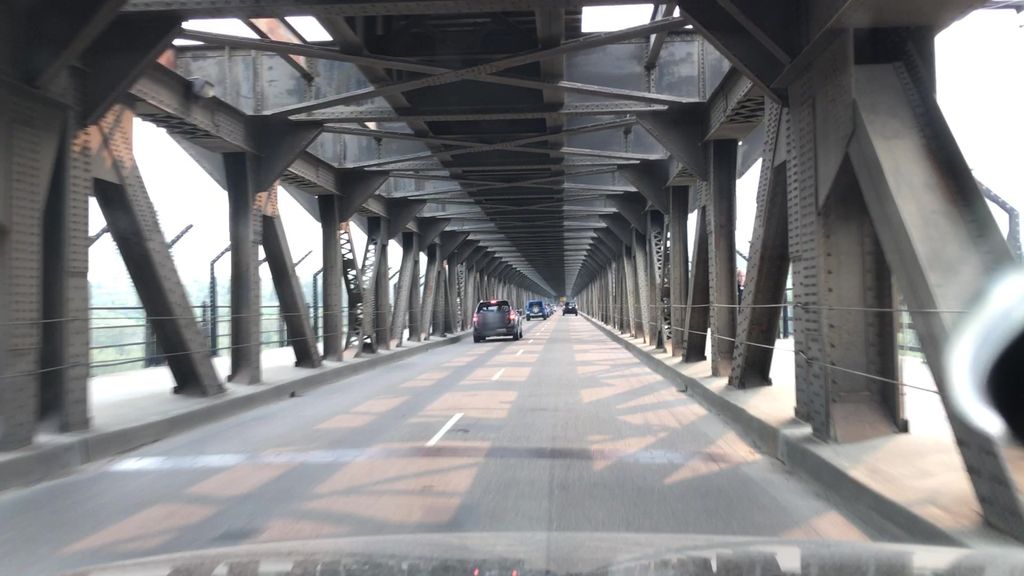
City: edmonton